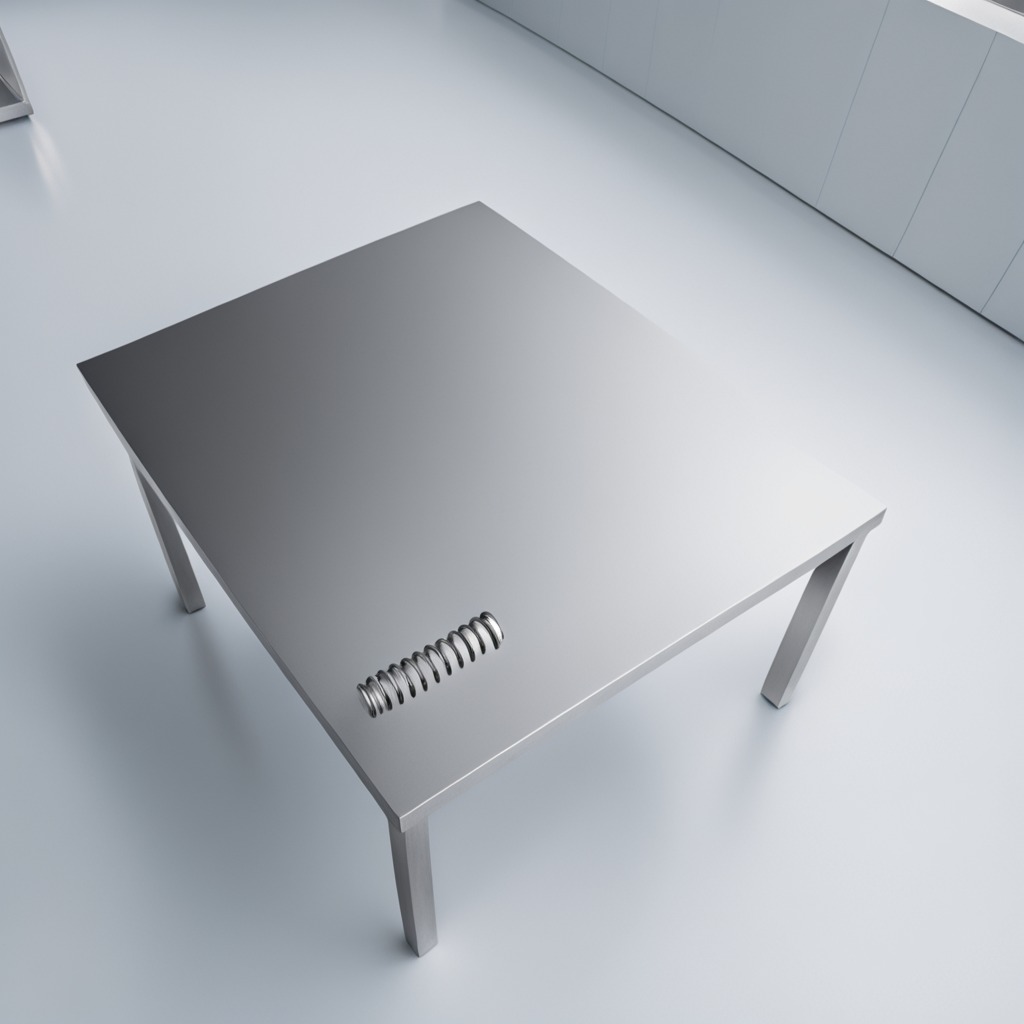
A coiled metal spring is lying on a stainless steel table in a high-end prototyping lab.